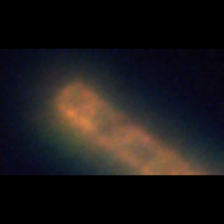
Taxon: Guinardia
Group: Diatoms